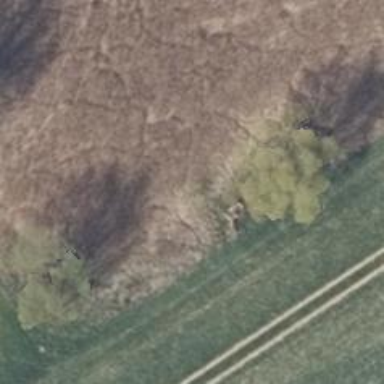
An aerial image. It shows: Deciduous broadleaved tree.